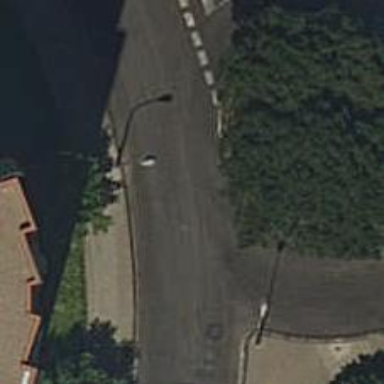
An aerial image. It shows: Roundabout on residential road.